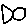
Label: fish